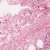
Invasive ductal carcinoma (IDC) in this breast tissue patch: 0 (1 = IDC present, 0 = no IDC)